Question:
this the file, and it's saying
'''
Uncaught (in promise) TypeError: Cannot set property 'textContent' of null
at app.js:25
'''
'''
window.addEventListener('load', () => {
let long;
let lat;
let temperatureTimeZone = document.querySelector("temperature-timezone");
let temperatureDegree = document.querySelector("temperature-degree");
let temperatureDescription = document.querySelector("temperature-description");
if (navigator.geolocation) {
navigator.geolocation.getCurrentPosition(position => {
long = position.coords.longitude;
lat = position.coords.longitude;
const proxy = 'https://cors-anywhere.herokuapp.com/';
const api = '${proxy}https://api.darksky.net/forecast/1299787a9e937056e2ee6cb21ebfc2d4/${lat},${long}';
fetch(api)
.then(response => {
return response.json();
})
.then(data => {
console.log(data);
const { temperature, summary, precipType, icon } = data.currently;
// set Dom Elements from APi
temperatureDegree.textContent = temperature;
});
});
} else {
h1.textcontent = "Hey reload site and allow geolocation";
}
});
'''
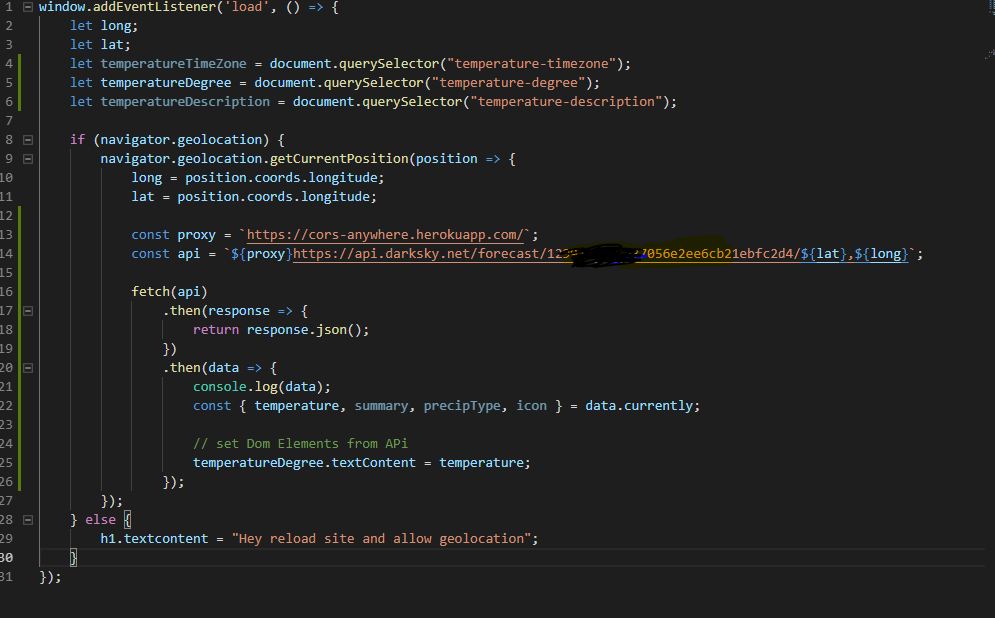
Answer: What is "temperature-degree"? If it's an id, then you must do "#temperature-degree". If it's a class, then you must do ".temperature-degree". If it's a tag, then you don't have any symbols, but "temperature-degree" shouldn't be a tag. If you're still confused, look at the documentation for it: <URL>